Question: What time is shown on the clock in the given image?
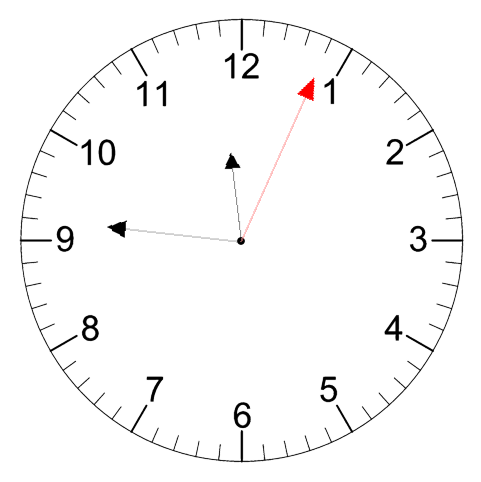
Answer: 11:46:04